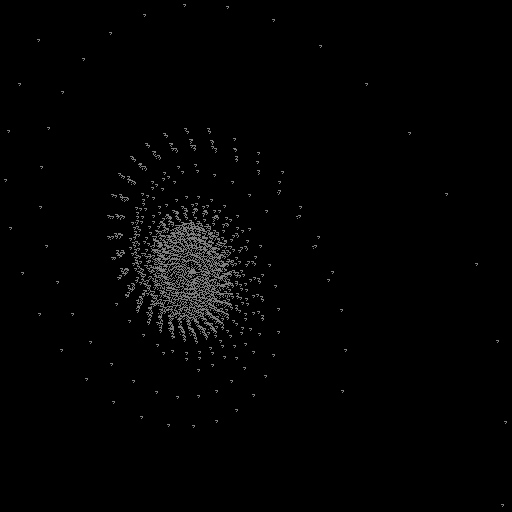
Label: fleabane